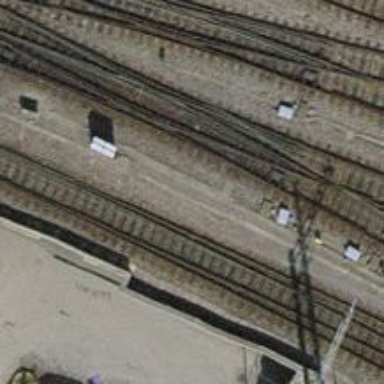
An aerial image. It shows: Single-track electrified railway with contact line.